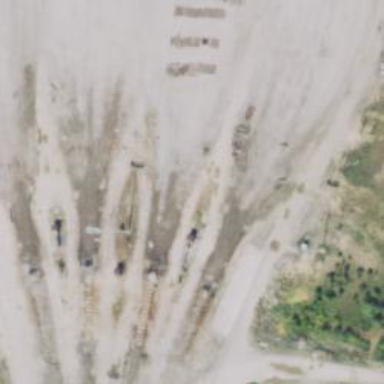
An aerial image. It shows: Abandoned railway yard is depicted.